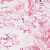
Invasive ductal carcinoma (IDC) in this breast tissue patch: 0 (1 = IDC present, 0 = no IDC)